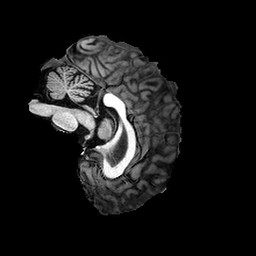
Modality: T1w
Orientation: sagittal